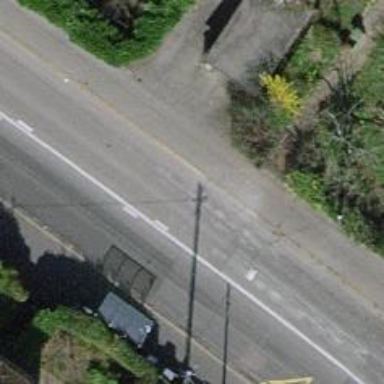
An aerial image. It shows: Bus stop for trolleybuses with designated stop position.